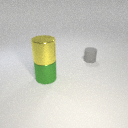
large green metal cylinder in front of small gray rubber cylinder